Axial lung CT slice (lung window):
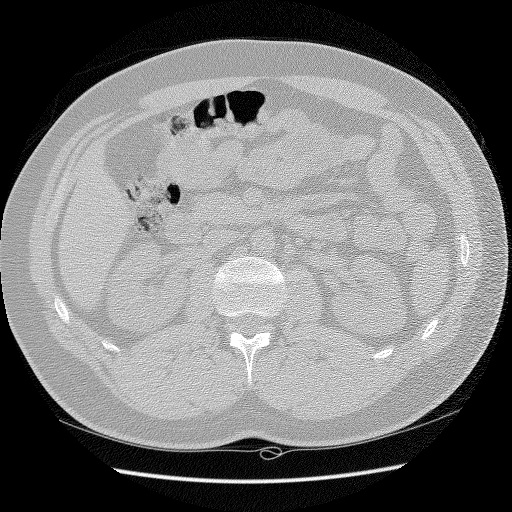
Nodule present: no